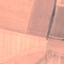
Label: AnnualCrop